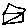
Label: house